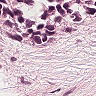
Metastatic tissue present: yes